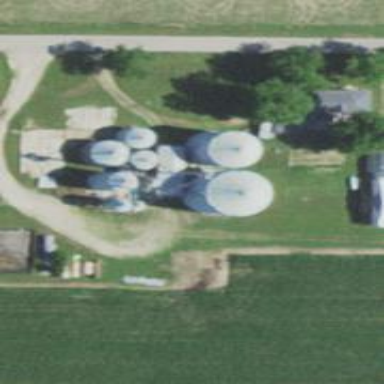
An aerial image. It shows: Silo.